Aerial crown-view tile of a tropical tree (Barro Colorado Island, Panama), acquired 20250715:
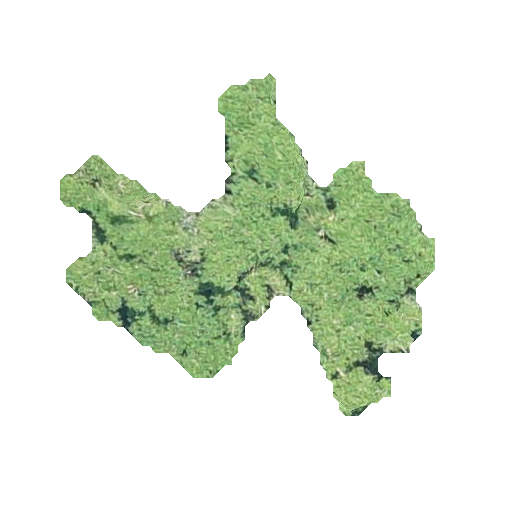
Species: Platypodium elegans
GBIF accepted scientific name: Platypodium elegans
Crown area: 93.081 m²